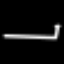
Label: line